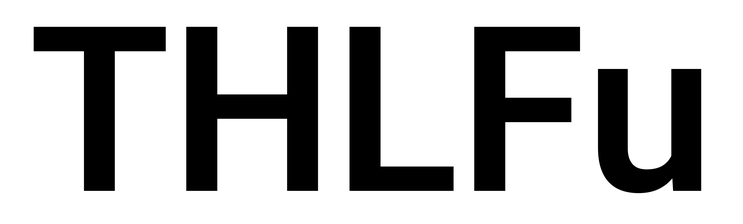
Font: Roboto_SemiBold